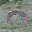
Label: 0